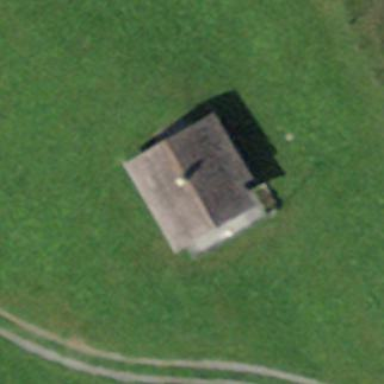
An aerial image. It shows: Cabin.